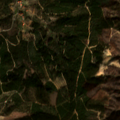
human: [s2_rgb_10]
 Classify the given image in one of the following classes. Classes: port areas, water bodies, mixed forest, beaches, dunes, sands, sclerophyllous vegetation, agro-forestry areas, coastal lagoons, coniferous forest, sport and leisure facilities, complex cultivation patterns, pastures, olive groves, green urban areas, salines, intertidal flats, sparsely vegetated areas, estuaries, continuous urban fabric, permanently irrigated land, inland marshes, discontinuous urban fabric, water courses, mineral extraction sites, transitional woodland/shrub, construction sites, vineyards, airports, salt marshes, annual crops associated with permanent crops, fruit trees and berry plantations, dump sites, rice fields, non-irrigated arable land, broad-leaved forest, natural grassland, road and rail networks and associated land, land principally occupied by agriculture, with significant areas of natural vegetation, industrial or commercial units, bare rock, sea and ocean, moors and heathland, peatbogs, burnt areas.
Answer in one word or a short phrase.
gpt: complex cultivation patterns, coniferous forest, moors and heathland, transitional woodland/shrub